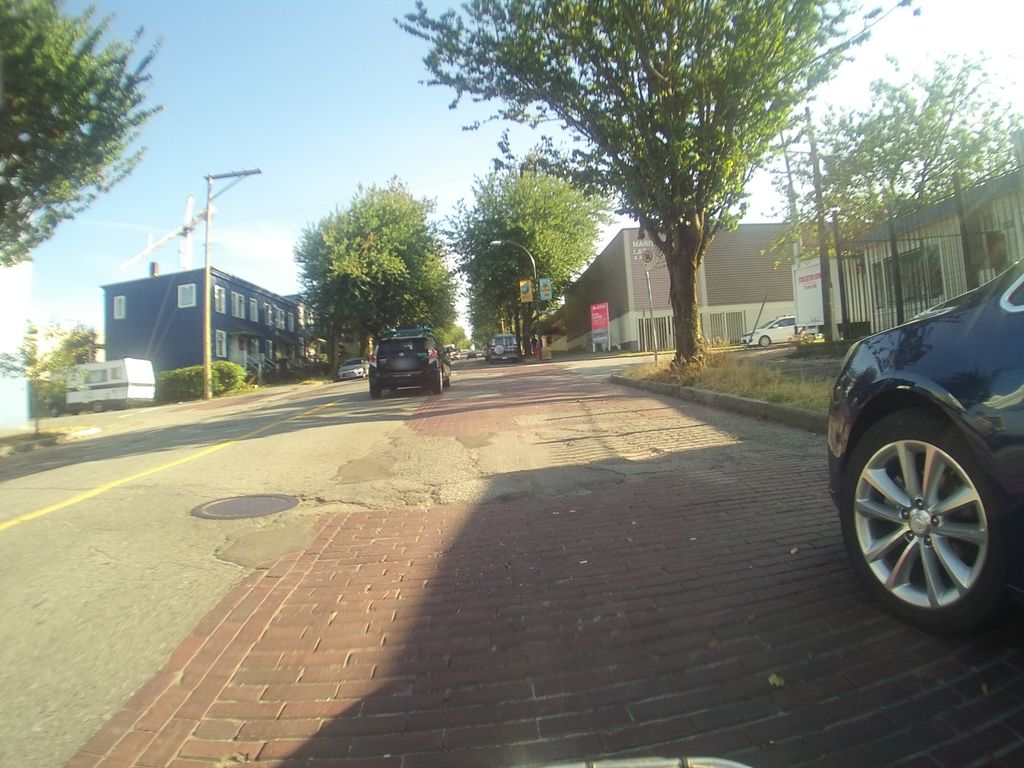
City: vancouver